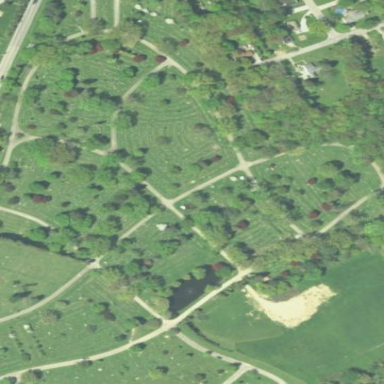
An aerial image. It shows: Cemetery.